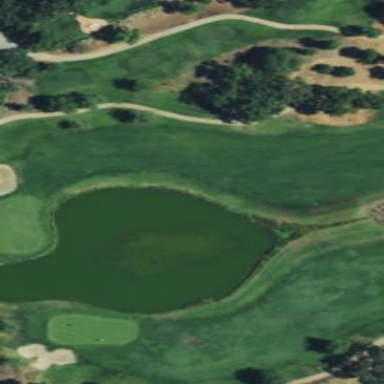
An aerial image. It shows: Water hazard on golf course.